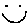
Label: smiley face